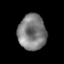
Tissue: prostate
Cell type: T cells
Senescence score: 0.2979
Nuclear area (px): 971
Mean DAPI intensity: 126.298